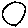
Label: circle